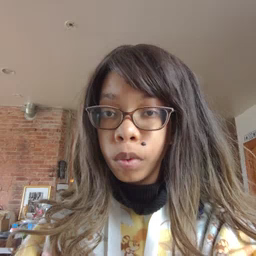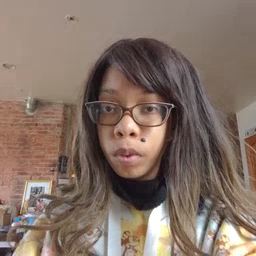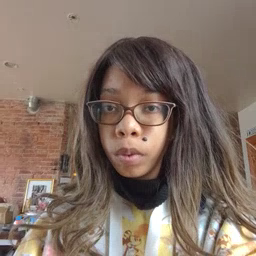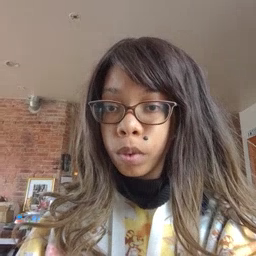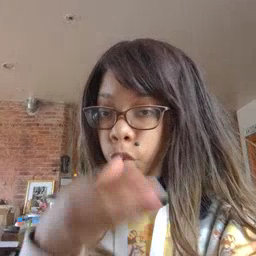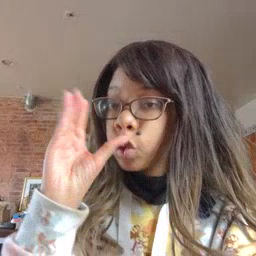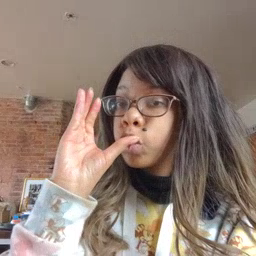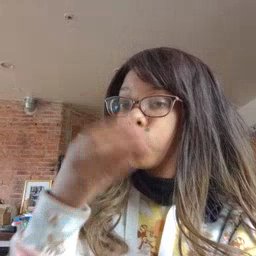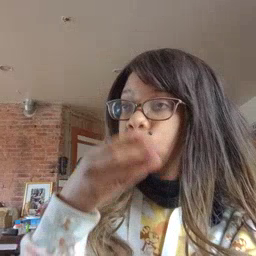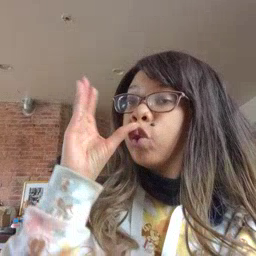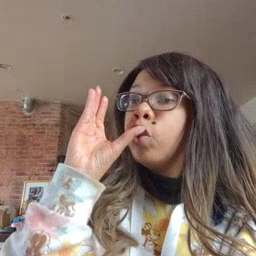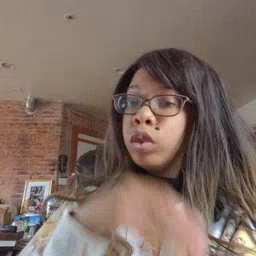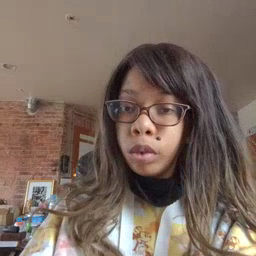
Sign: drink